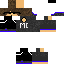
A male human skin with dark skin, wearing brown long hair dressed in a blue tshirt and black pants, featuring a closed mouth.